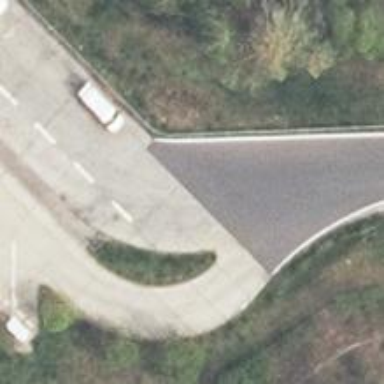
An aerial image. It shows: Asphalt service road.